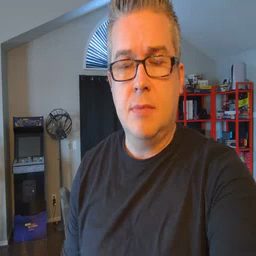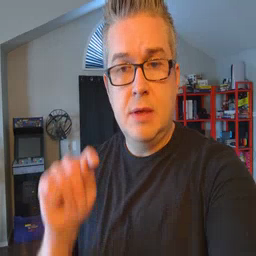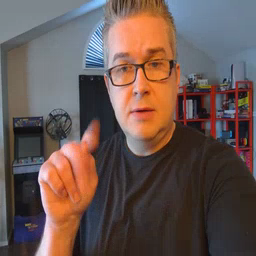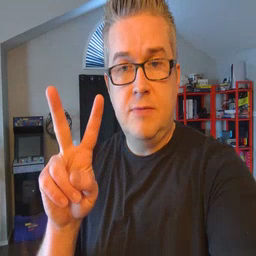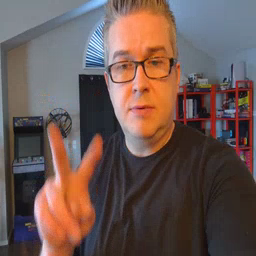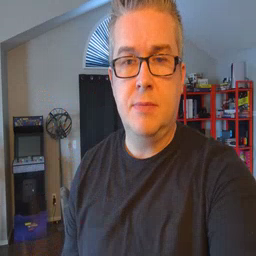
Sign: TV